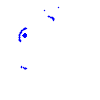
Particle: electron